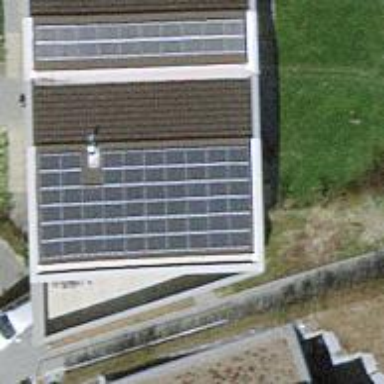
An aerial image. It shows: Solar power generator utilizing photovoltaic technology with solar photovoltaic panels.